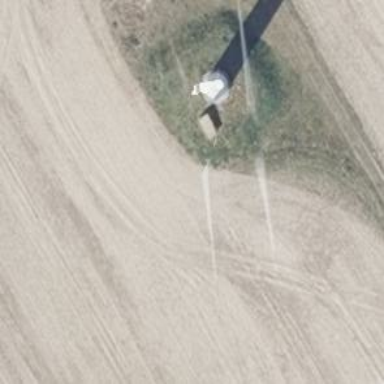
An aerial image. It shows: Horizontal axis wind turbine generating power from wind.